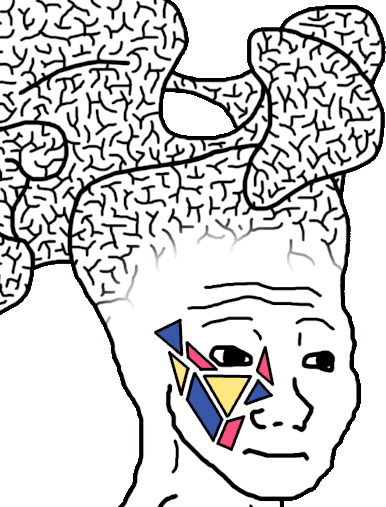
Label: 5_Brainiak